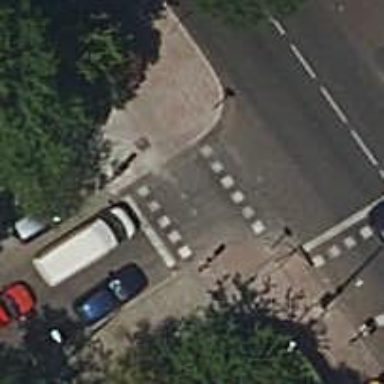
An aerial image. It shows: Crossing with traffic signals.